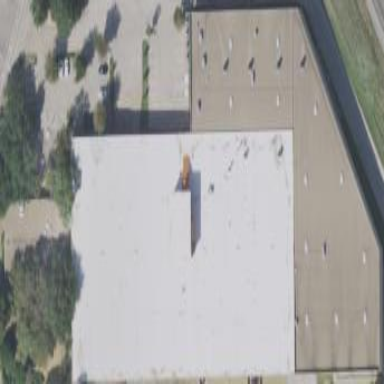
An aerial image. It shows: Commercial building.